Question: I'm trying to remove Junit from the build path a (plugin) project in Eclipse(I've refactored the tests into a separate Project.
Should be simple, but the remove button is greyed out for me:

Am I missing something obvious?
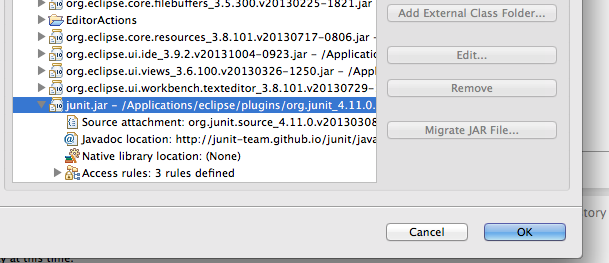
Answer: If this is a Plugin project, you should maintain the build path via the manifest editor for the plugin (the same editor manipulates both 'manifest.mf' and 'plugin.xml'). That's where you declare the dependencies that the plugin has, which in turn automatically maintains the build path. There are a couple of ways of expressing a dependency, either as a or as an .

or